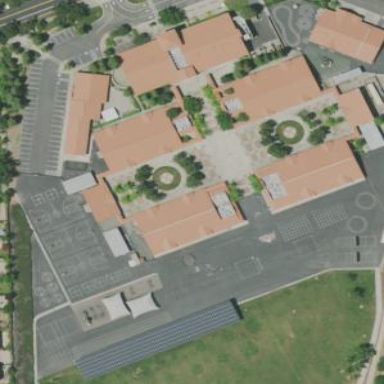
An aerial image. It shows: Schoolyard with asphalt surface.